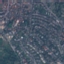
Land use / land cover: Residential